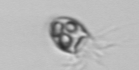
Label: Balanion